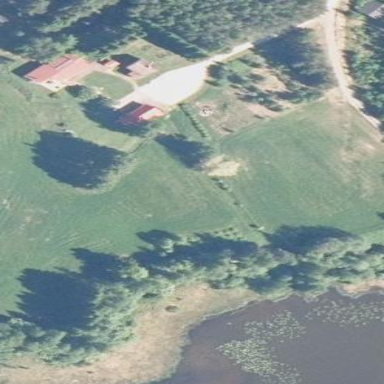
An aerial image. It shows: Farmyard area.